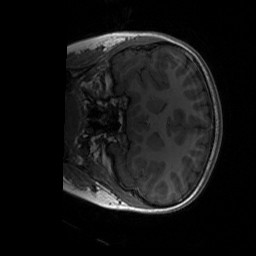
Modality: T1w
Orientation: coronal
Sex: male
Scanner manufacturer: siemens
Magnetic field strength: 3 T
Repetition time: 1.9 s
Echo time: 0.00243 s